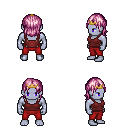
a pixel art fantasy rpg character, male body template, dark elf, purple skin, maroon pirate shirt, red pants, pink long bangs hairstyle, gold tiara, four views (front, back, left, right), 2x2 character sprite sheet, small pixel art, hard edges, no anti-aliasing